Question: I am making sample application of state preservation & restoration. I have read & did an demo on ios 6. In ios 6 I can set restoration identifier on storyboard for perticular viewController in the identity inspector.
below image is of ios6

But in ios 5 there is no such facility is available. that means there is no restoration identifier field in identity inspector of viewController. Then Now how i can set Restoration identifier on storyboard in ios5
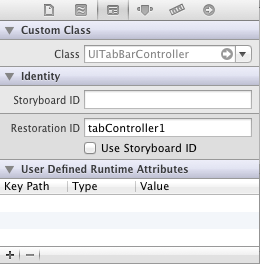
Answer: inbuilt state preservation & restoration is only available in ios6 . This facility is not available in ios5. thats why there is no any restoration identifier available on ios5.